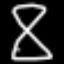
Label: hourglass